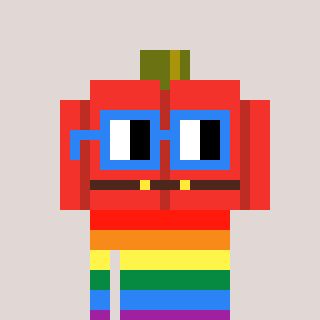
a pixel art character with square blue glasses, a pumpkin-shaped head and a bege-colored body on a warm background